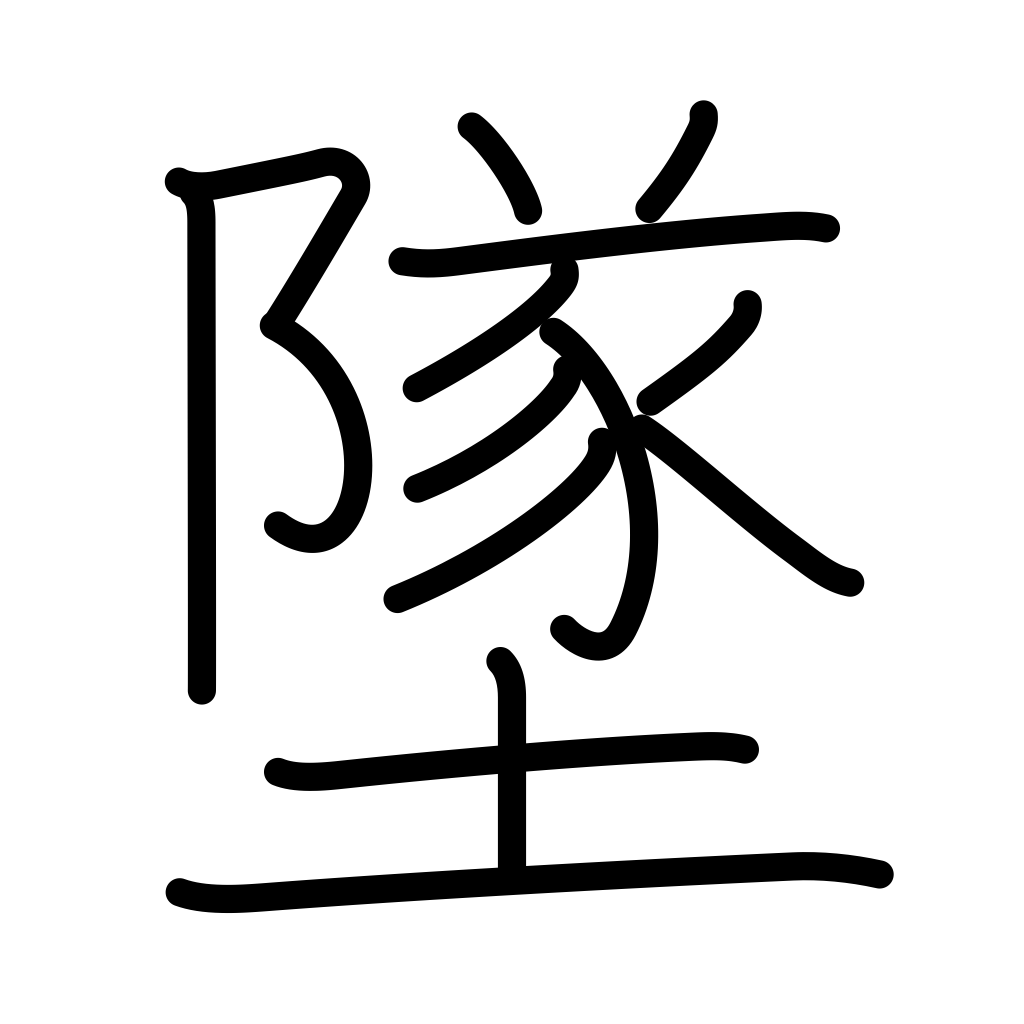
Meaning: crash